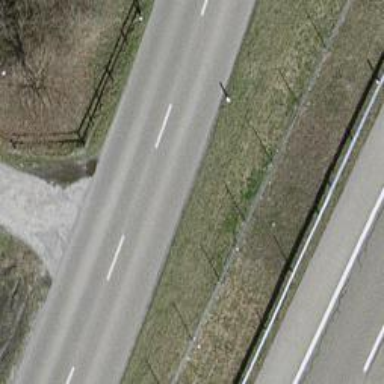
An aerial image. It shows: Asphalt road classified as tertiary.